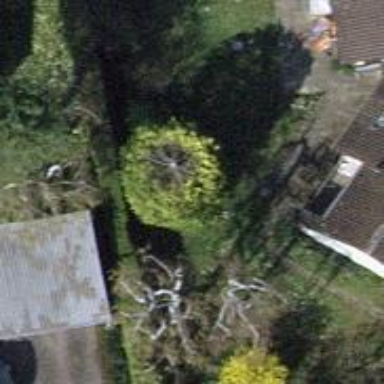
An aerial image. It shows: Garden tree with needle-leaved evergreen foliage.